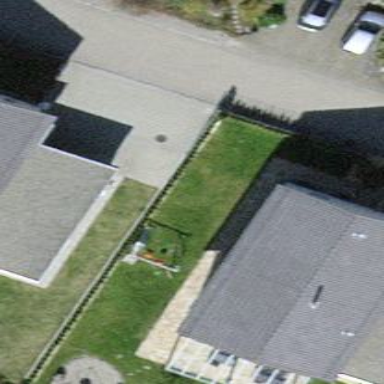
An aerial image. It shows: Garage building.